Question: I am getting the error in the inner 'foreach' while using 'Select' in 'datatable'.
Here is the code I tried so far
'''
foreach (DataRow drOuter in dtLogic.Select("Name='>' OR Name='='"))
{
foreach (DataRow drInner in dtLogic.Select("ParentId=" + Convert.ToInt64(drOuter["Id"]) + ""))
{
}
}
'''
where 'Convert.ToInt64(drOuter["Id"])' have the value '<PHONE>' when I checked in 'Immediate Window'. Then why does it throw the below error?

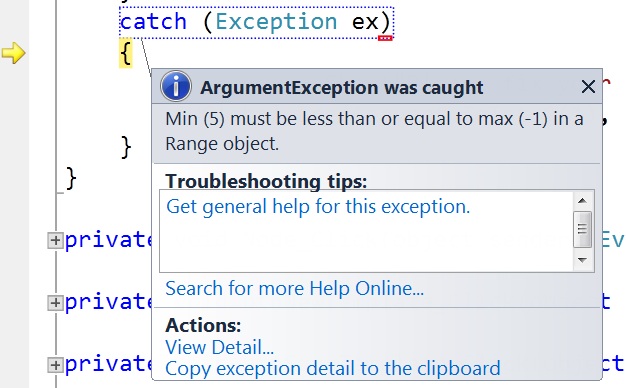
Answer: You should check for strings and not for numbers so insert single quotes in query 'expr='string''
'''
foreach (DataRow drInner in dtLogic.Select("ParentId='" + Convert.ToInt64(drOuter["Id"]) + "'"))
{
}
'''
after this edit you can replace as @Christos answer says
'''
Convert.ToInt64(drOuter["Id"])
'''
with
'''
drOuter["Id"].ToString()
'''